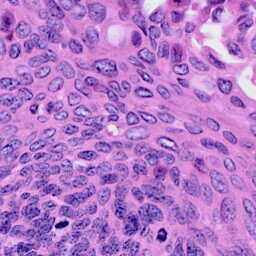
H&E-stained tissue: Cervix